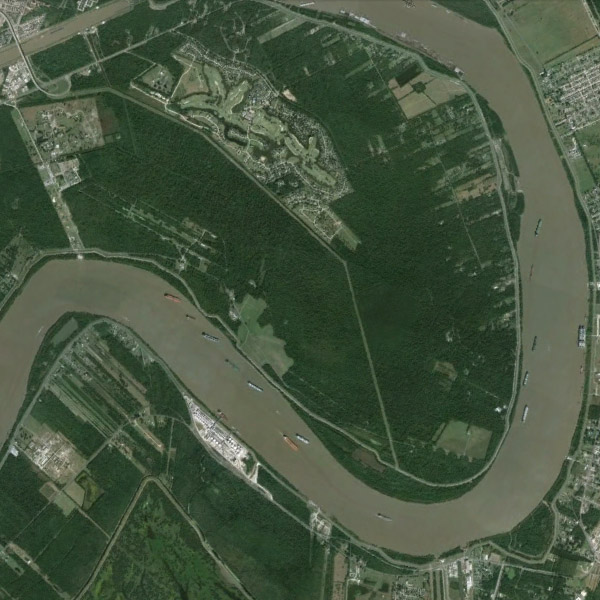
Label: River